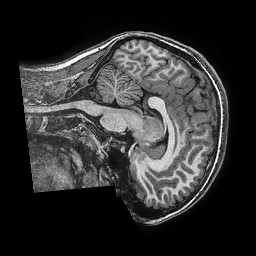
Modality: T1w
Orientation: sagittal
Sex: male
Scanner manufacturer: ge
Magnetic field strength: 3 T
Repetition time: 0.0077 s
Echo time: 0.003436 s